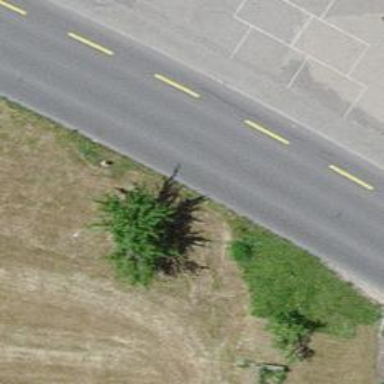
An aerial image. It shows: Road serving as parking aisle.